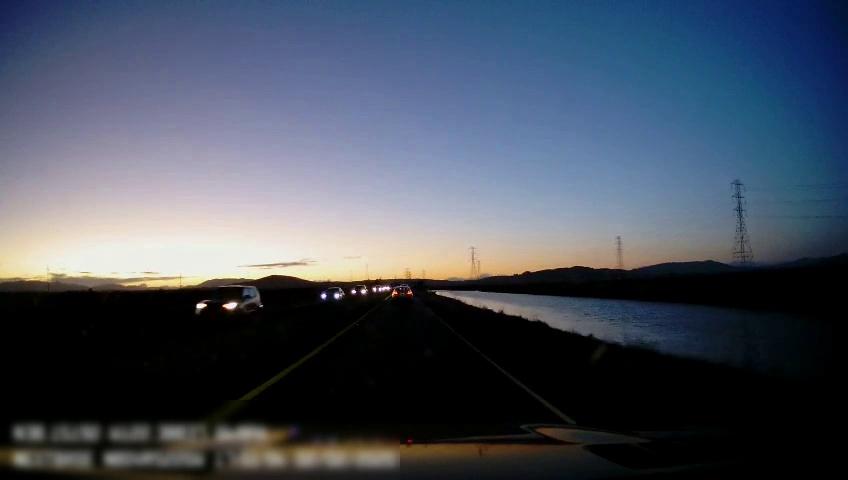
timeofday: Dusk/Dawn/Twilight
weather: Sunny
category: Drivable Space
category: Vehicles | Car
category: Vehicles | Car
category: Vehicles | SUV
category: Vehicles | SUV
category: Vehicles | Car
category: Lanes | Current Lane
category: Lanes | Current Lane